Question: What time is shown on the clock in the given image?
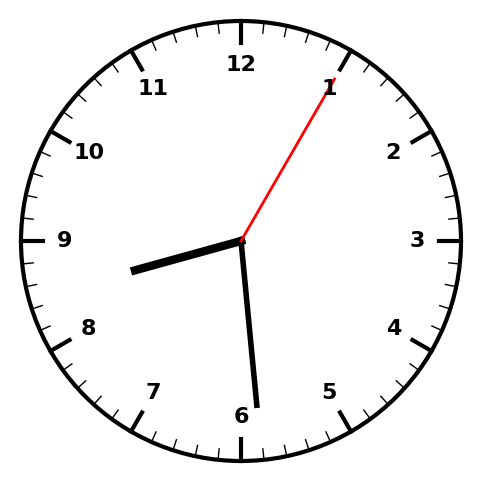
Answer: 08:29:05